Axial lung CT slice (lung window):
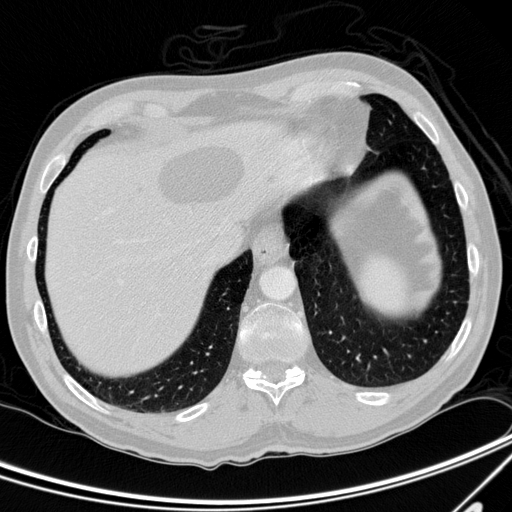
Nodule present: no